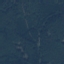
Land use / land cover: Forest